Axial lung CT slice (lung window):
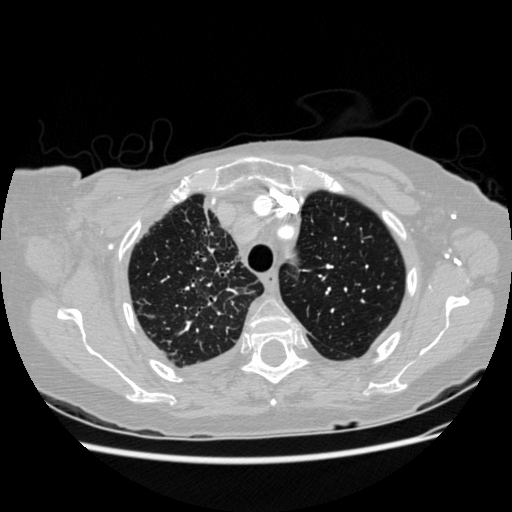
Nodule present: no